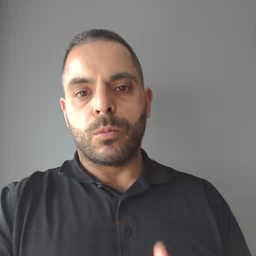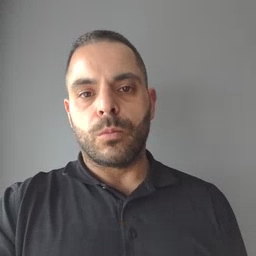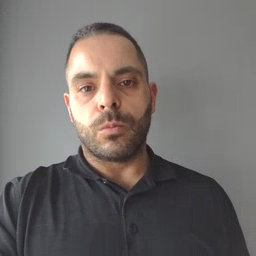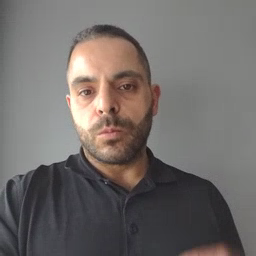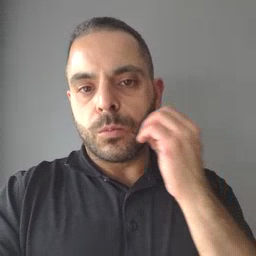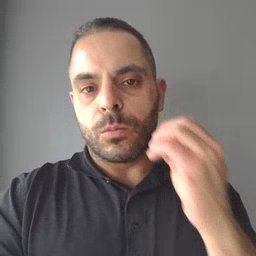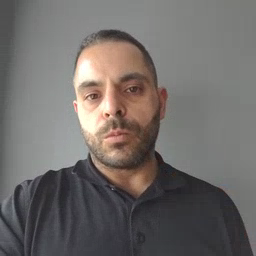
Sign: kiss